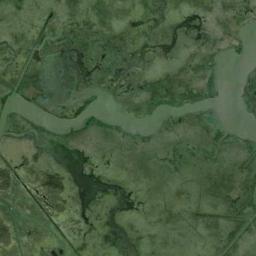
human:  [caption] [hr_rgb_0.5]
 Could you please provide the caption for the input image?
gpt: This wetland is light green overall with some green plants in the middle .

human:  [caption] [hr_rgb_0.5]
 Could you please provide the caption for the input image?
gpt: The surface of the lake in a wetland is covered with a large dense dark green and light green mixed plants .

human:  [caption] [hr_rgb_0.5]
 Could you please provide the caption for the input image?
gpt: There are many green plants in the wetland .

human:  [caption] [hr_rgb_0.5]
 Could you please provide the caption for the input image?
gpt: The wetland consists of green plants and water .

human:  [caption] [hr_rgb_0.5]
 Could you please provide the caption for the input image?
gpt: There are many green areas and some water areas on the wetland .